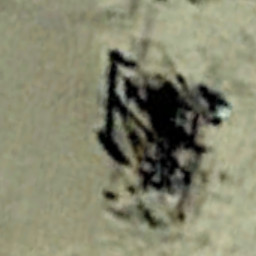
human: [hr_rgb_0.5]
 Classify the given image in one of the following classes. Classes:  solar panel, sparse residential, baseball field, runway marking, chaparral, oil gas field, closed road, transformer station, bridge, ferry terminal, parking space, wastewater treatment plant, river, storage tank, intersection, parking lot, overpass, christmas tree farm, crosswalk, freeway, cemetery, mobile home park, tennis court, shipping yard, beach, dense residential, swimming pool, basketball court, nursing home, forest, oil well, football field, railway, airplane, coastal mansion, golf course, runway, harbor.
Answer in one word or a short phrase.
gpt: oil well